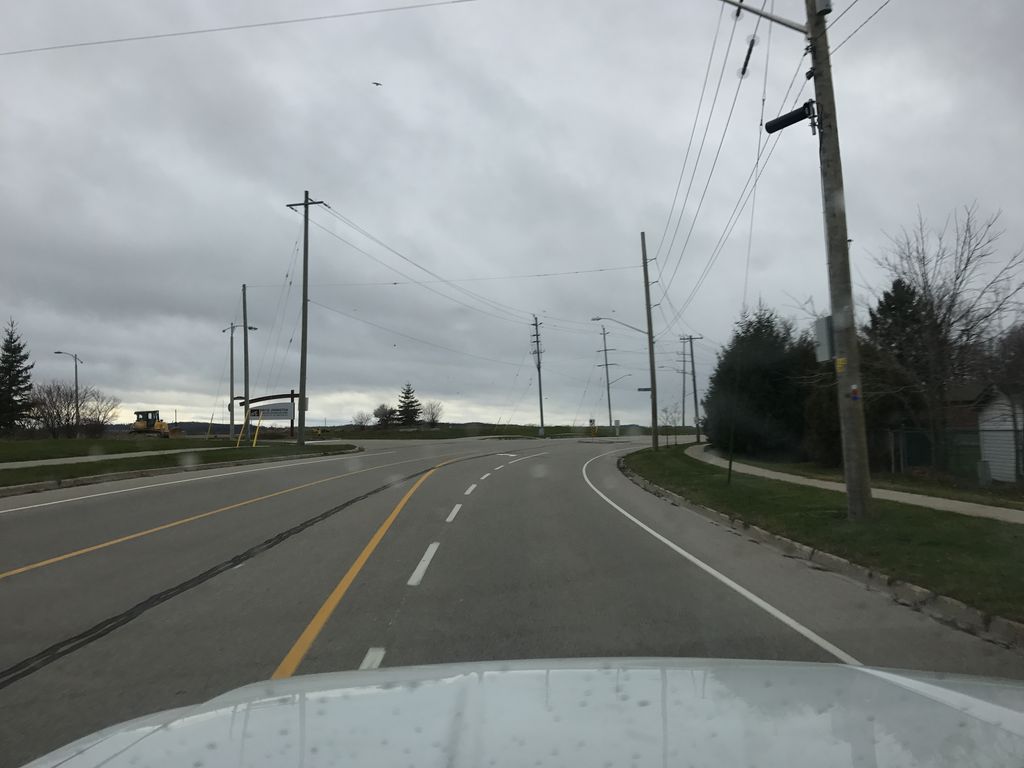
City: kitchener-waterloo